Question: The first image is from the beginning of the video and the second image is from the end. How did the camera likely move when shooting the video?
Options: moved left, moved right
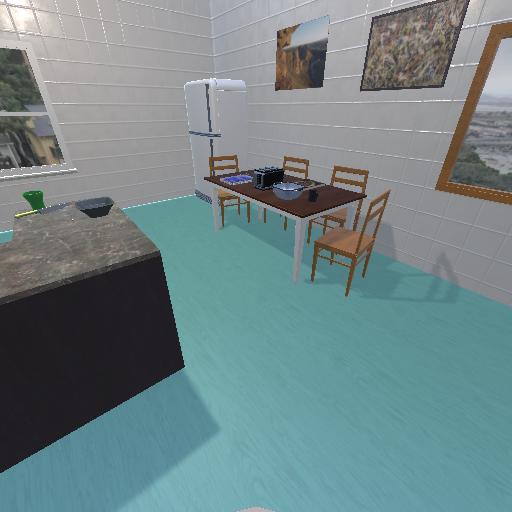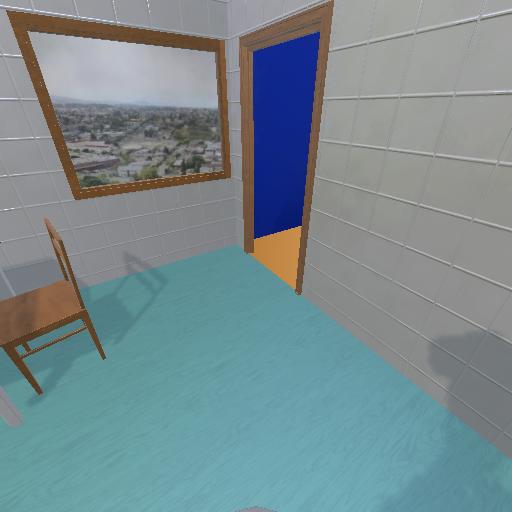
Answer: moved left